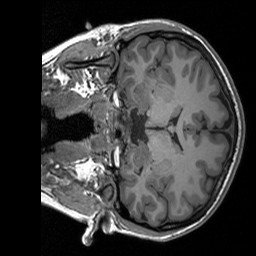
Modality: T1w
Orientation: coronal
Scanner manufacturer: siemens
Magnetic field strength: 3 T
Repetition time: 1.76 s
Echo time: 0.0022 s